Question: I just started using GDI+ and there will be quite a few conversions.
The text I draw appears for a split second as a bunch of random symbols. I traced the problem down to the conversions.
'''
const wchar_t* convert::stringToWideChar(string String) {
wstring wideString;
for(int i = 0; i < String.length(); i++)
wideString += wchar_t( String[i] );
return wideString.c_str();
}
'''
Used as:
'''
testing = "Two Two";
const wchar_t* buf = convert::stringToWideChar(testing);
path.AddString(buf, wcslen(buf), &gFontFamily, FontStyleBold, 72, ptOrg, &strFormat);
'''

The background is how the text is initially drawn. "Level 0" is what should be initially drawn. (In the screenshot the initial text is faded as should.)
Any ideas to do the conversion faster? (The strangest thing is it only happens with random specific strings, i.e. "Two" works, "Two Two", doesn't, "Two Too", does.
'''
wstring convert::stringToWideChar(string String) {
wstring wideString;
for(int i = 0; i < String.length(); i++)
wideString += wchar_t(String[i] );
return wideString;
}
'''
Used as:
'''
const wchar_t* buf = convert::stringToWideChar("leveljjj").c_str();
'''
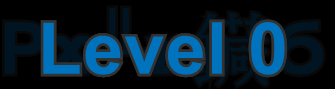
Answer: Re: your updated code;
There is a difference in lifetime between an automatic variable and a temporary.
An automatic variable is declared in the function and will persist until the end of the scope.
A temporary will only persist until the end of the expression of which it is a part.
An example;
'''
testing = "Two Two";
const wchar_t* buf = convert::stringToWideChar("leveljjj").c_str();
path.AddString(buf, wcslen(buf), &gFontFamily, FontStyleBold, 72, ptOrg, &strFormat);
'''
In this case the string returned from stringToWideChar is a temporary. It only persists until the expression of which it is a part is complete, that is until the assignment line is finished. It will be destroyed before the path.AddString line.
If you on the other hand did this;
'''
testing = "Two Two";
std::wstring value = convert::stringToWideChar("leveljjj");
const wchar_t* buf = value.c_str();
path.AddString(buf, wcslen(buf), &gFontFamily, FontStyleBold, 72, ptOrg, &strFormat);
'''
...value is an automatic variable, which persists until the end of the scope. That means, it's safe to use the buffer returned since the variable is still valid for the AddString line.